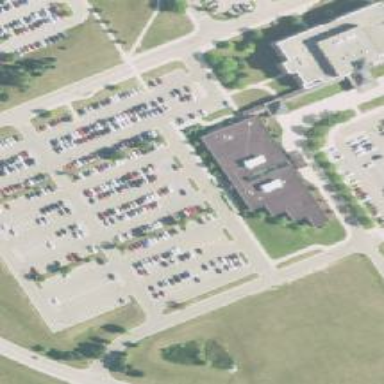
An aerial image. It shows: Hospital building.